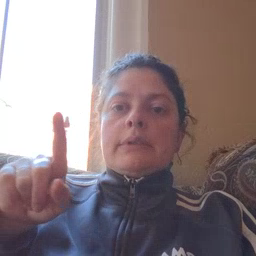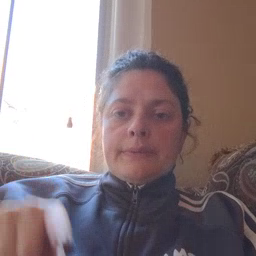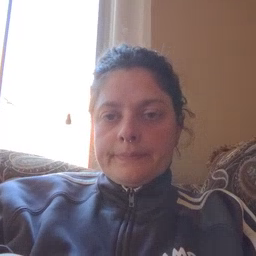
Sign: hesheit